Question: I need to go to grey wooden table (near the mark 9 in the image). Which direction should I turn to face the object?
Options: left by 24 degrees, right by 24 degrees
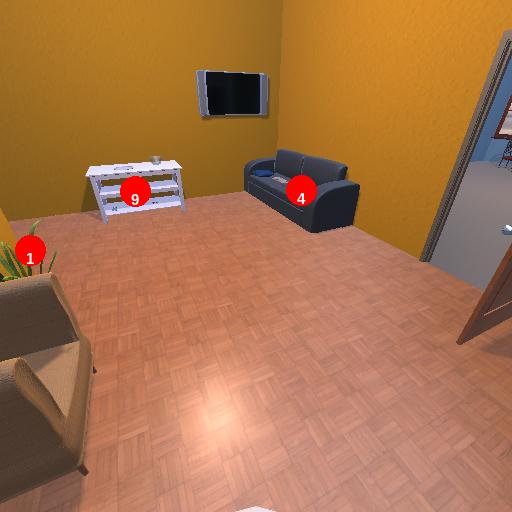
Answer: left by 24 degrees